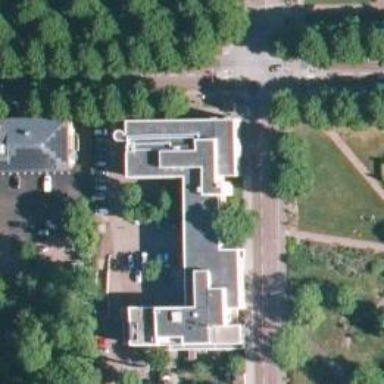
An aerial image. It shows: Government office.